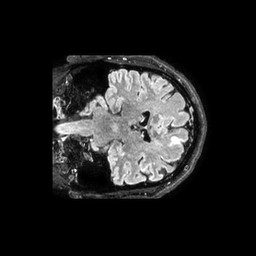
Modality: FLAIR
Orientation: coronal
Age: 53
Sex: male
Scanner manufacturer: philips
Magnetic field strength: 3 T
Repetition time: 4.8 s
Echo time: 0.34 s